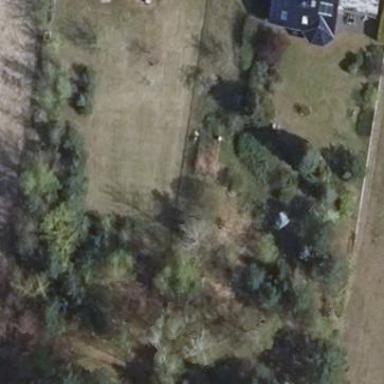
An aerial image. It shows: Garden that is leisure land.